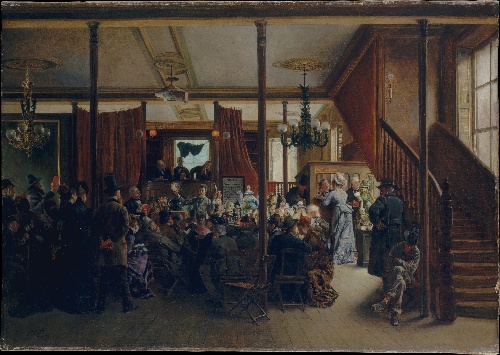
Title: Auction Sale in Clinton Hall, New York, 1876
Artist: Ignacio de León y Escosura
Artist bio: Spanish, Oviedo 1834–1901 Toledo
Date: 1876
Object type: Painting
Classification: Paintings
Medium: Oil on canvas
Dimensions: 22 3/8 x 31 5/8 in. (56.8 x 80.3 cm)
Department: European Paintings
Credit line: Gift of the artist, 1883
Accession year: 1883
Repository: Metropolitan Museum of Art, New York, NY
Tags: Stairs|Interiors|Men|Women|Crowd